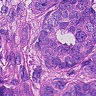
Metastatic tissue present: yes